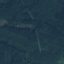
Land use / land cover: Forest